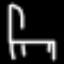
Label: chair